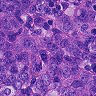
Metastatic tissue present: yes